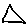
Label: triangle